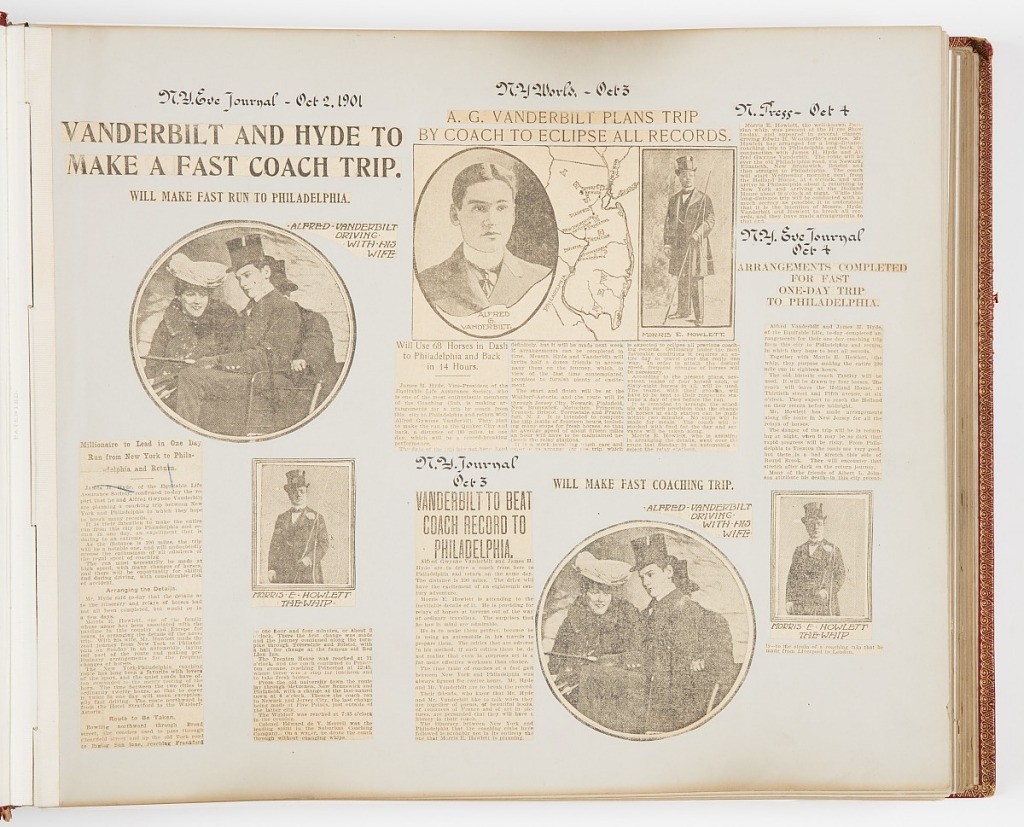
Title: Commemorative Scrapbook Documenting the 1901 Record Breaking Coach Race from New York City to Philadelphia and Back Again
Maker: James Hazen Hyde, American, 1876 - 1959
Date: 1901
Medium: Newspaper and magazine clippings mounted on heavy wove paper, annotated in pen and ink, bound in red leather with gilded lettering
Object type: Album Page
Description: Album of newspaper clippings describing the coach trip from New York to Philadelphia and return. The drivers were James H. Hyde and Alfred Vanderbilt.